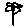
Label: flower